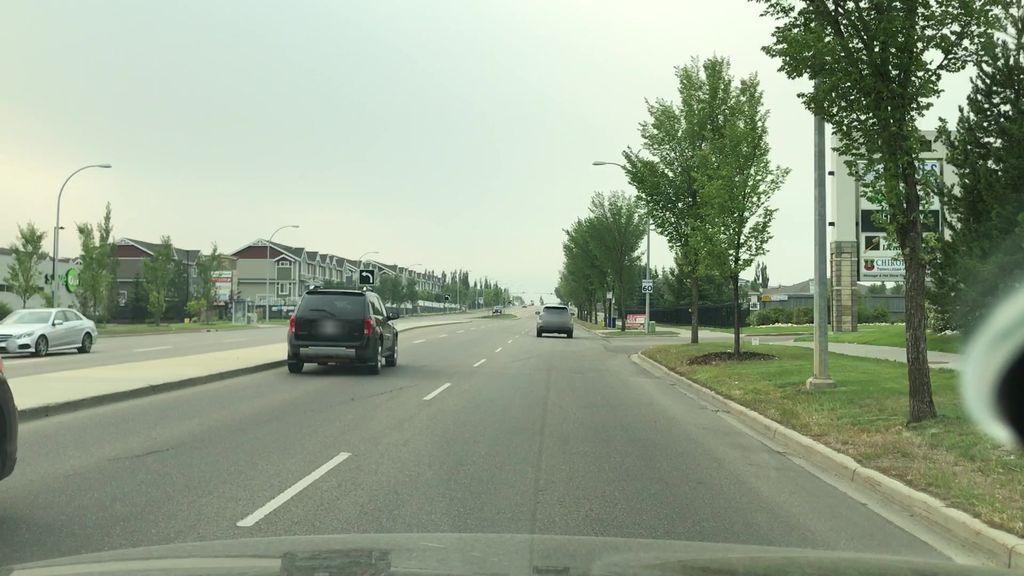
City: edmonton